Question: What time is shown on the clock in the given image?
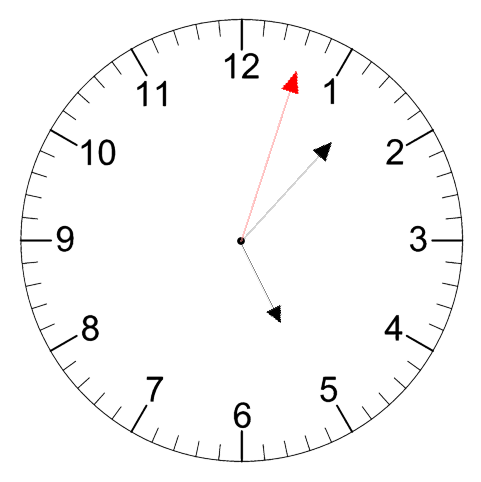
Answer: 05:07:03